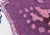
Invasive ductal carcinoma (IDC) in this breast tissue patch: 0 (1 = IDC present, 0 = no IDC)